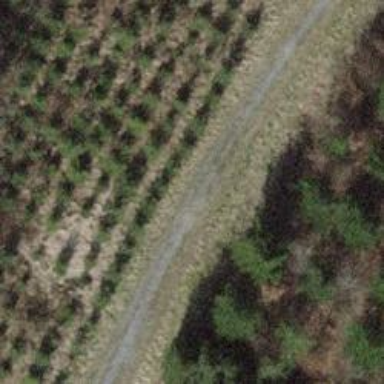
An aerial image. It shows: Unpaved track with grade2 quality type.